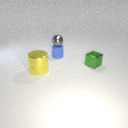
small blue rubber cylinder behind large yellow metal cylinder